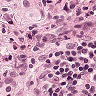
Metastatic tissue present: yes